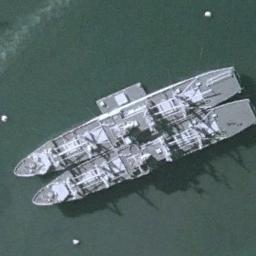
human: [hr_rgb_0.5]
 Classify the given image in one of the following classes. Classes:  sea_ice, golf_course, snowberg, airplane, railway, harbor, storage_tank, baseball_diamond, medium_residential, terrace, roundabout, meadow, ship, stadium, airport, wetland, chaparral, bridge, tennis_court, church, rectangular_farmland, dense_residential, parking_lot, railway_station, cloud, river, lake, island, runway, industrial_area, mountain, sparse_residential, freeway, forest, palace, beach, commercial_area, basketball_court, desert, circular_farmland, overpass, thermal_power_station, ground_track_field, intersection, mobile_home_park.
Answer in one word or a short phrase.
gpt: ship